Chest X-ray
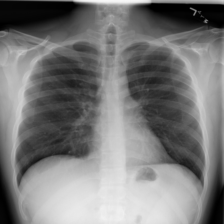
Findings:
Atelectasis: negative
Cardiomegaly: negative
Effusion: negative
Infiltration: negative
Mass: negative
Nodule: negative
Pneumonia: negative
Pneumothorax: negative
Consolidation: negative
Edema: negative
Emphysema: negative
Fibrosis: negative
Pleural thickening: negative
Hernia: negative